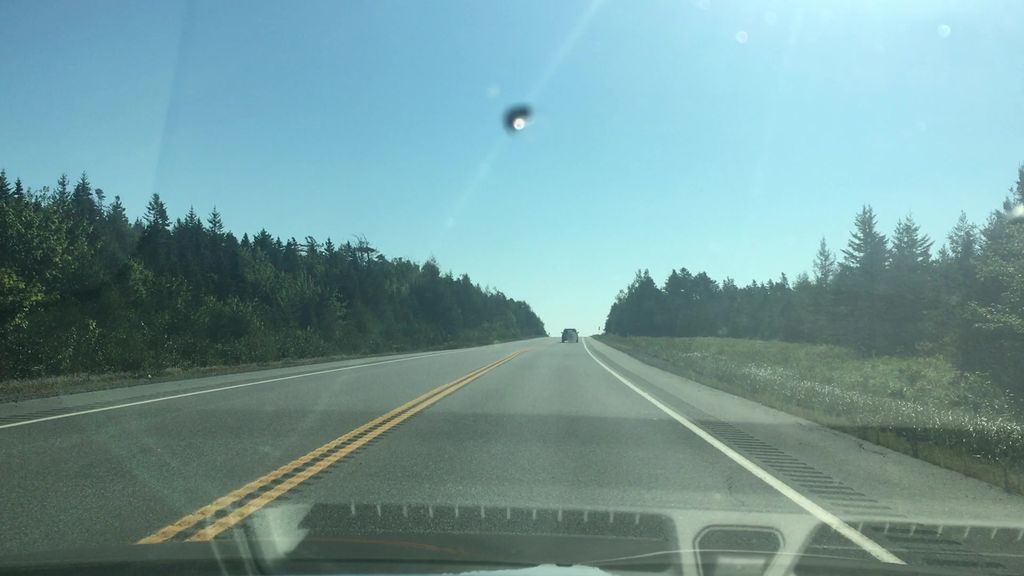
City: halifax